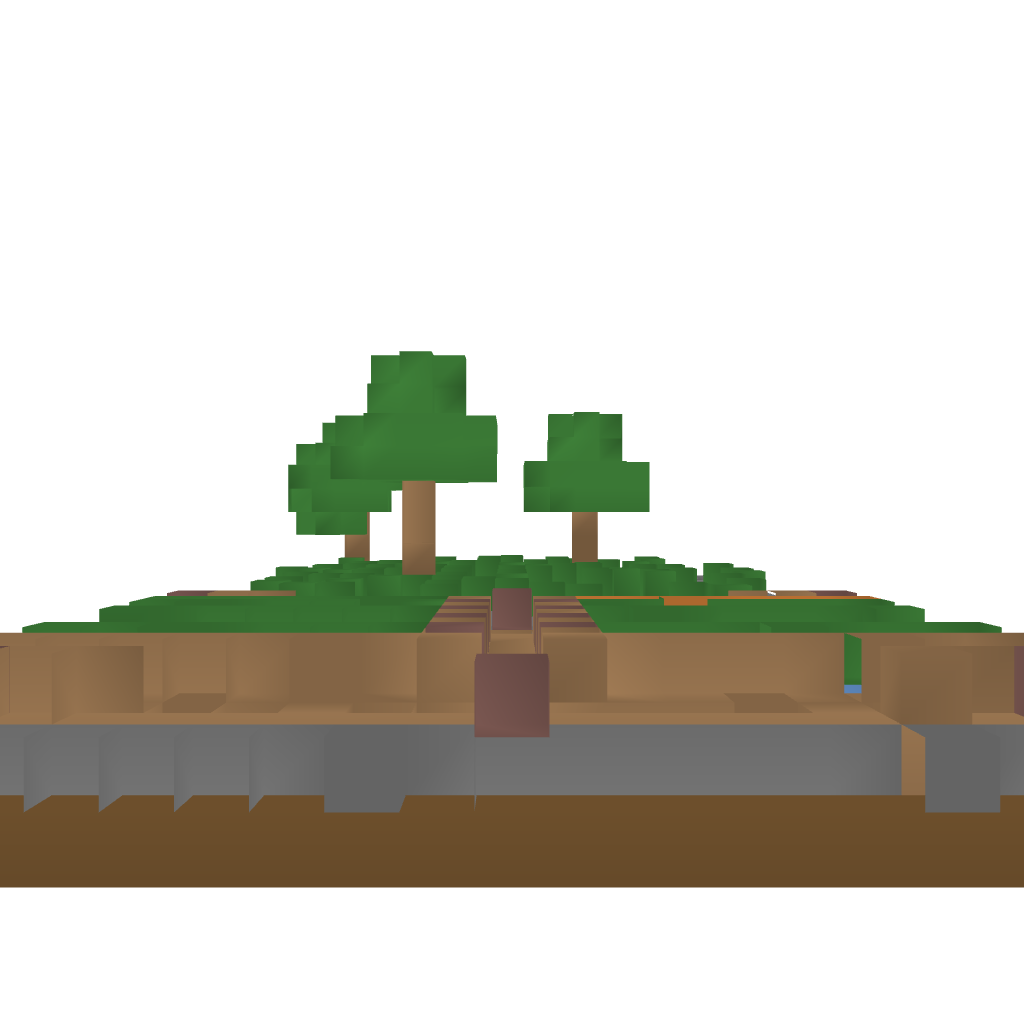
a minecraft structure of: medival veg/flower garden bad low quality